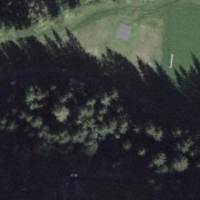
EUNIS habitat code: 43
Species observed at this site:
Chrysosplenium alternifolium